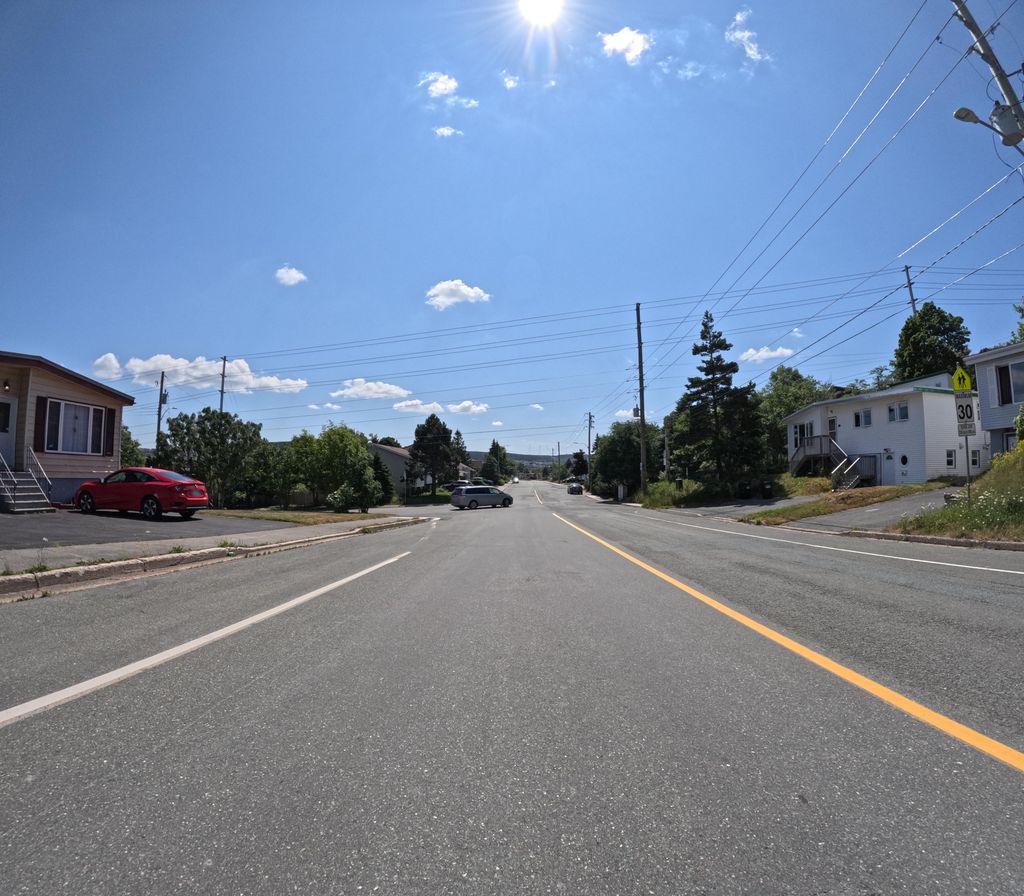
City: st_johns